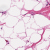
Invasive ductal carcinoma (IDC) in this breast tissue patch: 0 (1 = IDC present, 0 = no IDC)